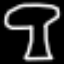
Label: mushroom